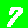
Digit: 7